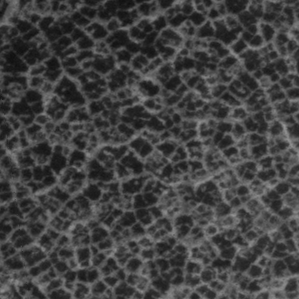
Label: frost